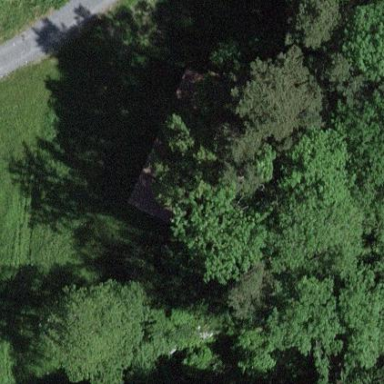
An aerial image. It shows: Shed building.